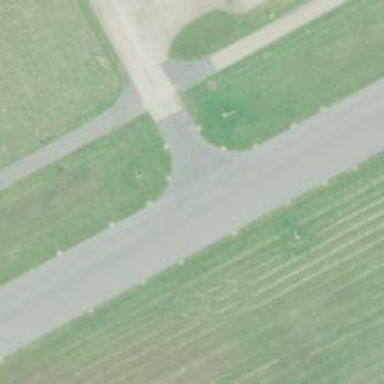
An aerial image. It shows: Image of taxiway at airport.